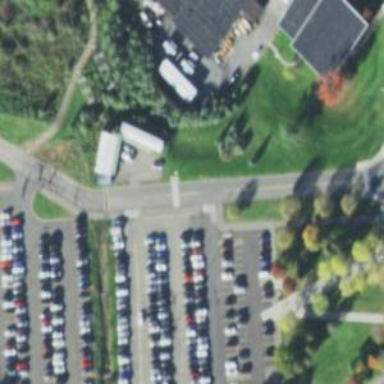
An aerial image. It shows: Footway crossing with marked asphalt surface.